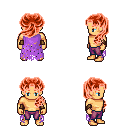
a pixel art fantasy rpg character, male body template, human, tanned skin, maroon tattered cape, magenta pants, red princess hairstyle, cloth bracers, four views (front, back, left, right), 2x2 character sprite sheet, small pixel art, hard edges, no anti-aliasing